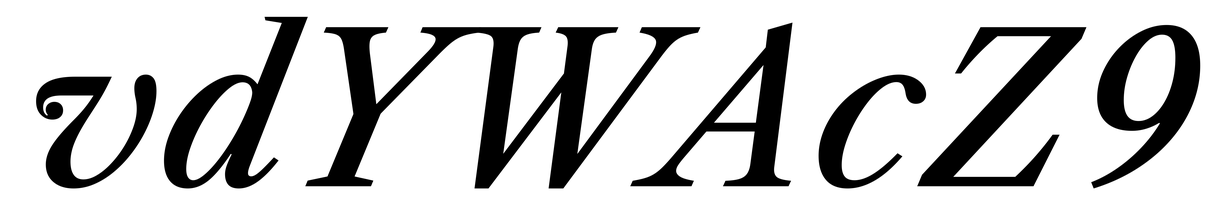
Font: LibreCaslonText-Italic_Medium_Italic